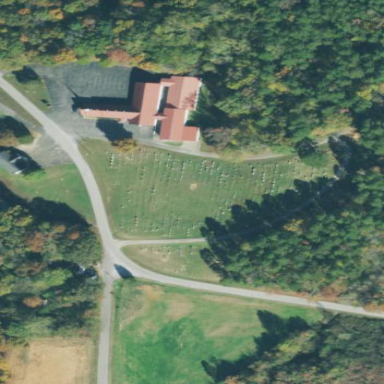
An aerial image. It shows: Cemetery.